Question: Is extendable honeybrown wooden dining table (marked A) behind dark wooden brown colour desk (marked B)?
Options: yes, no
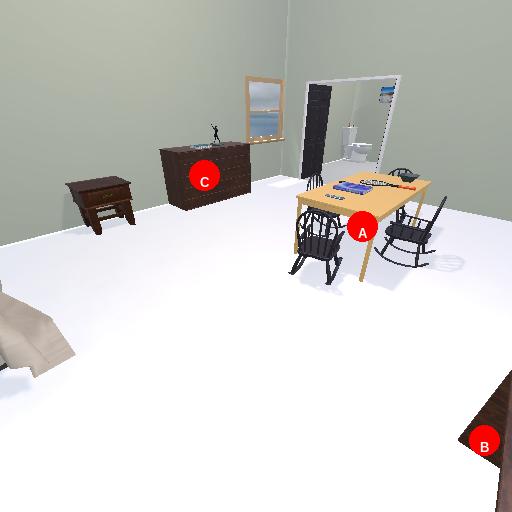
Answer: yes